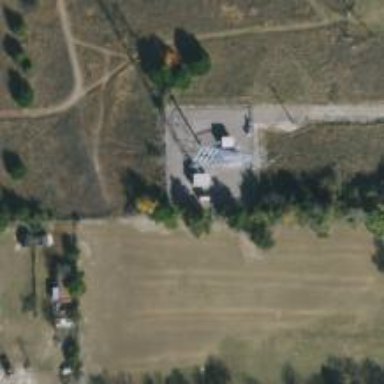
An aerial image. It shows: Mast tower used for communication.